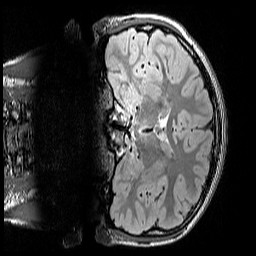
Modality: FLAIR
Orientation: coronal
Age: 13
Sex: male
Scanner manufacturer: siemens
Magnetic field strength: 3 T
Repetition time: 5 s
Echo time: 0.388 s